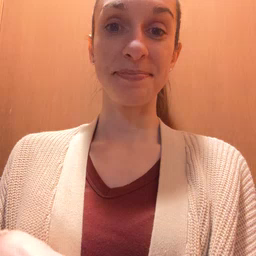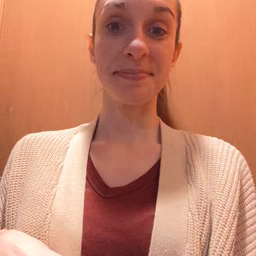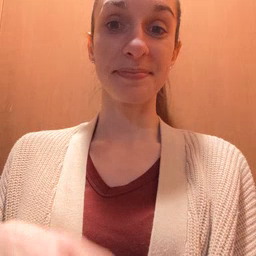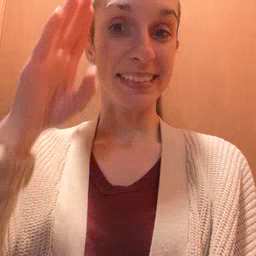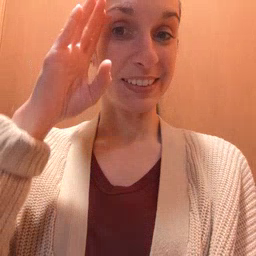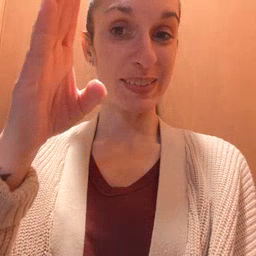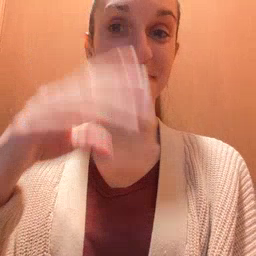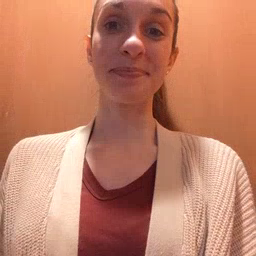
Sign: hello